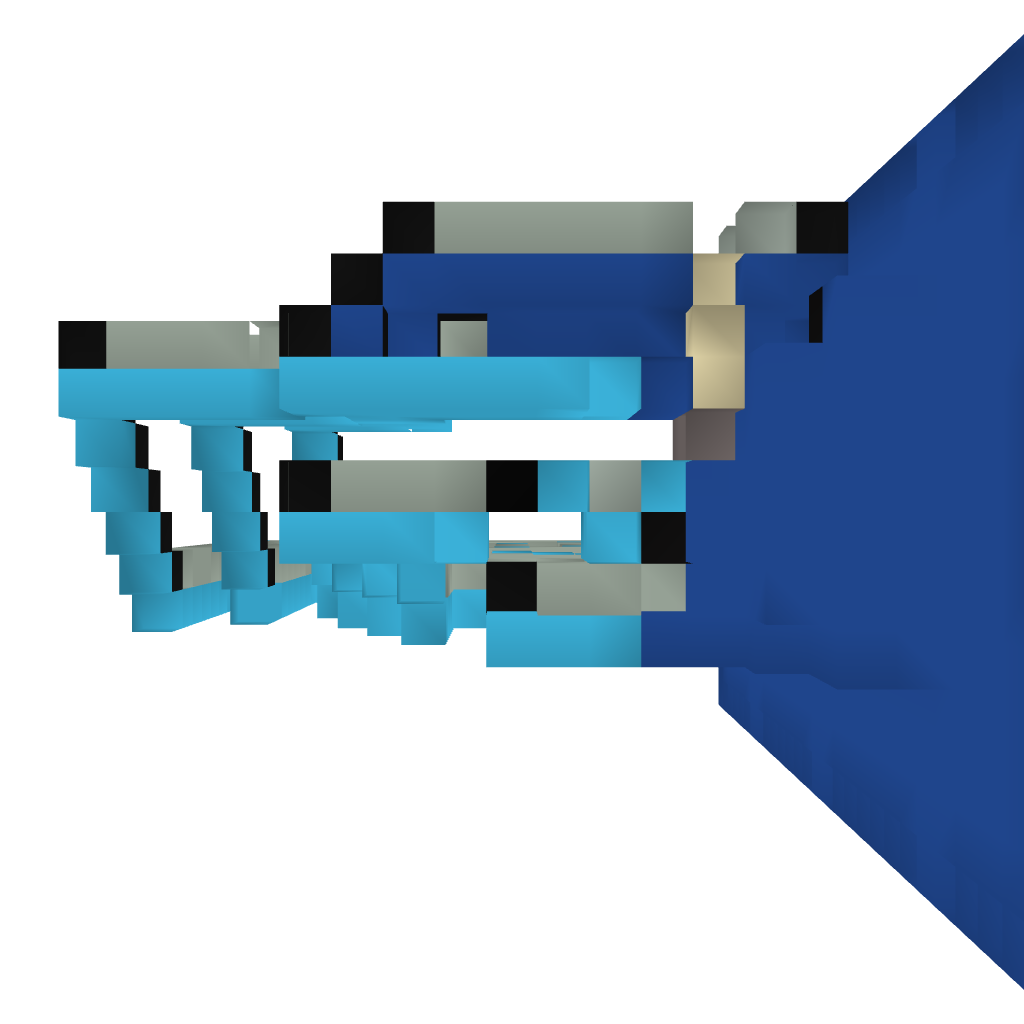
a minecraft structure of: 9-buttons with light